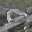
Label: 0